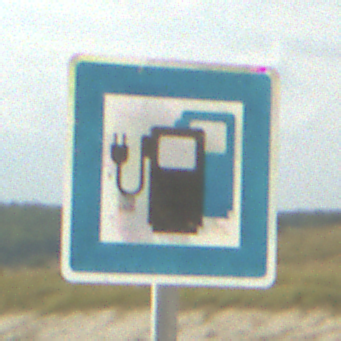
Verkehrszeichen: LadestationFuerElektrofahrzeuge
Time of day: MorningAfternoon
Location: Outdoor (Beach)
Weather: PartlyCloudy
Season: NotSpecified
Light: Natural